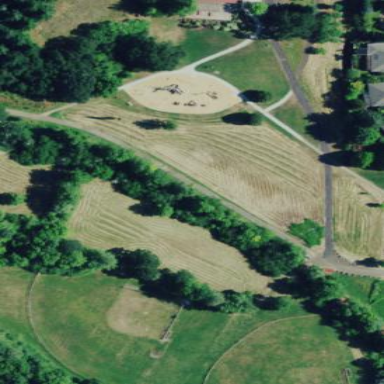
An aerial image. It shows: Park.